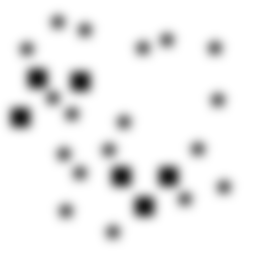
Squares: 6
Triangles: 0
Stars: 18
Total shapes: 24